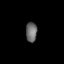
Tissue: lung
Cell type: Epithelial cells
Senescence score: 0.2161
Nuclear area (px): 216
Mean DAPI intensity: 107.838